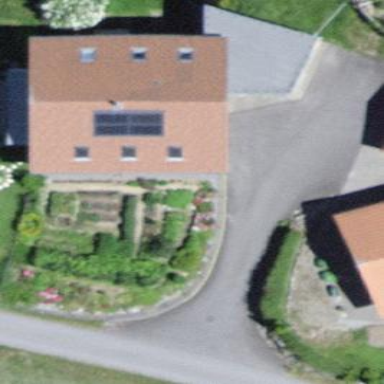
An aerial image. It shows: Residential building.